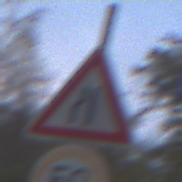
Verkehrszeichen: EinseitigVerengteFahrbahnLinks
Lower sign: Geschwindigkeit50
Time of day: SunriseSunset
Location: Outdoor (Nature)
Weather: PartlyCloudy
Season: Autumn
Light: Natural